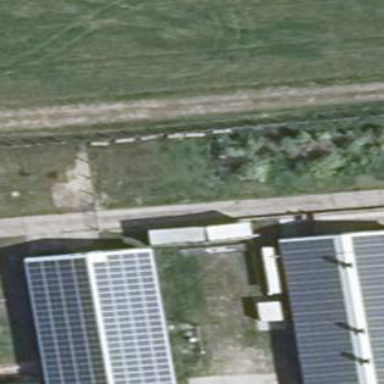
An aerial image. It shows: Gabled roof on farm auxiliary building. The roof is oriented along the structure and has dark grey color.